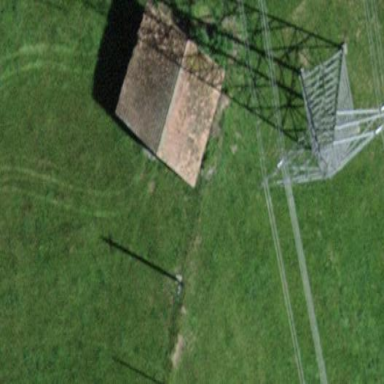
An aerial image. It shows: Rural barn.